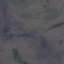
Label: HerbaceousVegetation